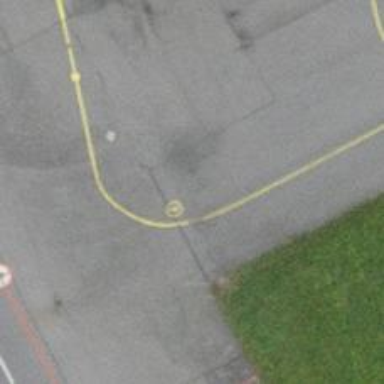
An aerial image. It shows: Image of taxiway at airport.